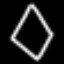
Label: diamond